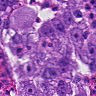
Metastatic tissue present: yes